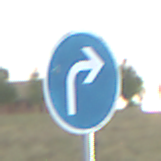
Verkehrszeichen: VorgeschriebeneFahrtrichtungRechts
Umgebung: Outdoor, Nature
Tageszeit: Night
Wetter: Overcast
Licht: Artificial
Jahreszeit: NotSpecified
Kontrast: LowContrast